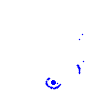
Particle: kaon